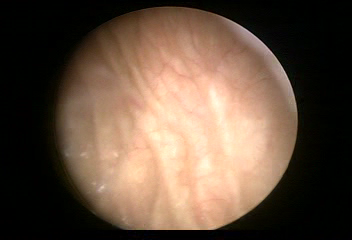
Modality: WLC
Class: Normal mucosa
Bladder cancer association: No